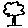
Label: tree